Question: hi i am trying to display image obtained from url (using jsoup) in a grid view. it manages to retrieve the number of images i am going to load but doesn't display the actual image itself. the actual images are not musical note
this is the screenshot:

this are codes for me to obtain the url and display it, i used "lazy gallery":
'''
@Override
public void onCreate(Bundle savedInstanceState) {
super.onCreate(savedInstanceState);
setContentView(R.layout.gallery);
this.setRequestedOrientation(
ActivityInfo.SCREEN_ORIENTATION_PORTRAIT);
Button refresh = (Button)findViewById(R.id.btn_refresh);
refresh.setOnClickListener(this);
ImageButton home = (ImageButton)findViewById(R.id.btn_home);
home.setOnClickListener(this);
// Loading products in Background Thread
new LoadThumbnails().execute();
//Getting adapter and parse in results
list=(GridView)findViewById(R.id.list);
adapter=new LazyAdapter(this, htmlList);
list.setAdapter(adapter);
// Click event for single list row
list.setOnItemClickListener(new OnItemClickListener() {
@Override
public void onItemClick(AdapterView<?> parent, View view,
int position, long id) {
Intent intent = new Intent();
intent.setClassName("com.scba", "com.scba.gallery.EnlargedImage");
intent.putExtra("item", actualImage);
startActivityForResult(intent, GET_INTENT_CODE);
}
});
}
/**
* Background Async Task to Load all product by making HTTP Request
* */
class LoadThumbnails extends AsyncTask<String, String, String> {
/**
* Before starting background thread Show Progress Dialog
* */
@Override
protected void onPreExecute() {
super.onPreExecute();
pDialog = new ProgressDialog(PhotoGallery.this);
pDialog.setMessage("Loading" + "
" + "Please wait...");
pDialog.setIndeterminate(false);
pDialog.setCancelable(false);
pDialog.show();
}
/**
* getting All products from url
* */
protected String doInBackground(String... args) {
try {
Document doc = Jsoup.connect("http://www.s-cba.org.sg/events/2011/photo111001_en.shtml").get();
//Elements trs = doc.select("td.text tr td");
//remove header row
/* for (int i = 0; i < 43; i++)
{
Element link = doc.select("td.text tr td a").get(i);
String relHref = link.attr("href");
//System.out.println("Blog: " + relHref);
} */
for (int c = 0; c < 43; c++)
{
Element link = doc.select("td.text tr td a img").get(c);
String url = link.absUrl("src");
System.out.println("Blog: " + url);
HashMap<String, String> map = new HashMap<String, String>();
// adding each child node to HashMap key => value
map.put("photo",url);
// adding HashList to ArrayList
htmlList.add(map);
//System.out.println(htmlList);
}
} catch (IOException e) {
e.printStackTrace();
}
return null;
}
/**
* After completing background task Dismiss the progress dialog
* **/
protected void onPostExecute(String file_url) {
// dismiss the dialog after getting all products
pDialog.dismiss();
adapter.notifyDataSetChanged();
}
}
@Override
public void onClick(View v) {
// TODO Auto-generated method stub
if (v.getId() == R.id.btn_refresh)
{
photosList.clear();
// Loading products in Background Thread
new LoadThumbnails().execute();
}
else if(v.getId() == R.id.btn_home)
{
Intent intent = new Intent();
intent.setClassName("com.scba", "com.scba.Menu");
finish();
}
}
}
'''
this is the logcat output:
'''
11-29 02:39:13.991: D/dalvikvm(167): GC_CONCURRENT freed 384K, 6% free 9533K/10119K, paused 20ms+5ms
11-29 02:39:16.392: I/ActivityManager(91): START {cmp=com.scba/.admin.Settings} from pid 777
11-29 02:39:16.400: W/WindowManager(91): Failure taking screenshot for (180x300) to layer 21010
11-29 02:39:16.500: V/PhoneStatusBar(143): setLightsOn(true)
11-29 02:39:16.631: I/ActivityManager(91): Displayed com.scba/.admin.Settings: +214ms
11-29 02:39:21.730: W/WindowManager(91): Failure taking screenshot for (180x300) to layer 21015
11-29 02:39:21.780: V/PhoneStatusBar(143): setLightsOn(true)
11-29 02:39:24.169: I/ActivityManager(91): START {cmp=com.scba/.gallery.PhotoGallery} from pid 777
11-29 02:39:24.189: W/WindowManager(91): Failure taking screenshot for (180x300) to layer 21010
11-29 02:39:24.319: V/PhoneStatusBar(143): setLightsOn(true)
11-29 02:39:24.719: I/Process(91): Sending signal. PID: 777 SIG: 3
11-29 02:39:24.719: I/dalvikvm(777): threadid=3: reacting to signal 3
11-29 02:39:24.949: I/dalvikvm(777): Wrote stack traces to '/data/anr/traces.txt'
11-29 02:39:25.119: D/dalvikvm(777): GC_FOR_ALLOC freed 1225K, 15% free 11137K/13063K, paused 98ms
11-29 02:39:25.209: I/ActivityManager(91): Displayed com.scba/.gallery.PhotoGallery: +1s9ms
11-29 02:39:26.569: D/dalvikvm(777): GC_CONCURRENT freed 781K, 17% free 10941K/13063K, paused 20ms+22ms
11-29 02:39:27.449: D/dalvikvm(777): GC_CONCURRENT freed 408K, 15% free 11106K/13063K, paused 21ms+9ms
11-29 02:39:27.769: I/dalvikvm(777): Total arena pages for JIT: 12
11-29 02:39:28.519: D/dalvikvm(777): GC_CONCURRENT freed 474K, 15% free 11226K/13063K, paused 21ms+53ms
11-29 02:39:28.639: I/System.out(777): Blog: http://www.s-cba.org.sg/events/<PHONE>/DSC_7278_s.jpg
11-29 02:39:28.659: I/System.out(777): Blog: http://www.s-cba.org.sg/events/<PHONE>/DSC_7300_s.jpg
11-29 02:39:28.709: I/System.out(777): Blog: http://www.s-cba.org.sg/events/<PHONE>/DSC_7302_s.jpg
11-29 02:39:28.729: I/System.out(777): Blog: http://www.s-cba.org.sg/events/<PHONE>/DSC_7326_s.jpg
11-29 02:39:28.739: I/System.out(777): Blog: http://www.s-cba.org.sg/events/<PHONE>/DSC_7335_s.jpg
11-29 02:39:28.759: I/System.out(777): Blog: http://www.s-cba.org.sg/events/<PHONE>/DSC_7363_s.jpg
11-29 02:39:28.809: I/System.out(777): Blog: http://www.s-cba.org.sg/events/<PHONE>/DSC_7400_s.jpg
11-29 02:39:28.829: I/System.out(777): Blog: http://www.s-cba.org.sg/events/<PHONE>/DSC_7411_s.jpg
11-29 02:39:28.839: I/System.out(777): Blog: http://www.s-cba.org.sg/events/<PHONE>/DSC_7418_s.jpg
11-29 02:39:28.859: I/System.out(777): Blog: http://www.s-cba.org.sg/events/<PHONE>/DSC_7424_s.jpg
11-29 02:39:28.869: I/System.out(777): Blog: http://www.s-cba.org.sg/events/<PHONE>/DSC_7610_s.jpg
11-29 02:39:28.919: I/System.out(777): Blog: http://www.s-cba.org.sg/events/<PHONE>/DSC_7647_s.jpg
11-29 02:39:28.941: I/System.out(777): Blog: http://www.s-cba.org.sg/events/<PHONE>/DSC_7657_s.jpg
11-29 02:39:28.959: I/System.out(777): Blog: http://www.s-cba.org.sg/events/<PHONE>/DSC_7672_s.jpg
11-29 02:39:28.969: I/System.out(777): Blog: http://www.s-cba.org.sg/events/<PHONE>/DSC_7734_s.jpg
11-29 02:39:29.039: I/System.out(777): Blog: http://www.s-cba.org.sg/events/<PHONE>/DSC_7767_s.jpg
11-29 02:39:29.059: I/System.out(777): Blog: http://www.s-cba.org.sg/events/<PHONE>/DSC_7816_s.jpg
11-29 02:39:29.069: I/System.out(777): Blog: http://www.s-cba.org.sg/events/<PHONE>/DSC_8219_s.jpg
11-29 02:39:29.150: I/System.out(777): Blog: http://www.s-cba.org.sg/events/<PHONE>/DSC_8235_s.jpg
11-29 02:39:29.159: I/System.out(777): Blog: http://www.s-cba.org.sg/events/<PHONE>/DSC_8243_s.jpg
11-29 02:39:29.209: I/System.out(777): Blog: http://www.s-cba.org.sg/events/<PHONE>/DSC_8259_s.jpg
11-29 02:39:29.229: I/System.out(777): Blog: http://www.s-cba.org.sg/events/<PHONE>/DSC_8327_s.jpg
11-29 02:39:29.239: I/System.out(777): Blog: http://www.s-cba.org.sg/events/<PHONE>/DSC_8356_s.jpg
11-29 02:39:29.259: I/System.out(777): Blog: http://www.s-cba.org.sg/events/<PHONE>/DSC_8375_s.jpg
11-29 02:39:29.269: I/System.out(777): Blog: http://www.s-cba.org.sg/events/<PHONE>/DSC_8399_s.jpg
11-29 02:39:29.320: I/System.out(777): Blog: http://www.s-cba.org.sg/events/<PHONE>/DSC_8401_s.jpg
11-29 02:39:29.349: I/System.out(777): Blog: http://www.s-cba.org.sg/events/<PHONE>/DSC_8417_s.jpg
11-29 02:39:29.359: I/System.out(777): Blog: http://www.s-cba.org.sg/events/<PHONE>/DSC_8419_s.jpg
11-29 02:39:29.379: I/System.out(777): Blog: http://www.s-cba.org.sg/events/<PHONE>/DSC_8448_s.jpg
11-29 02:39:29.429: I/System.out(777): Blog: http://www.s-cba.org.sg/events/<PHONE>/DSC_8469_s.jpg
11-29 02:39:29.469: I/System.out(777): Blog: http://www.s-cba.org.sg/events/<PHONE>/DSC_8470_s.jpg
11-29 02:39:29.480: I/System.out(777): Blog: http://www.s-cba.org.sg/events/<PHONE>/DSC_8527_s.jpg
11-29 02:39:29.529: I/System.out(777): Blog: http://www.s-cba.org.sg/events/<PHONE>/DSC_8562_s.jpg
11-29 02:39:29.549: I/System.out(777): Blog: http://www.s-cba.org.sg/events/<PHONE>/DSC_8594_s.jpg
11-29 02:39:29.589: I/System.out(777): Blog: http://www.s-cba.org.sg/events/<PHONE>/DSC_8664_s.jpg
11-29 02:39:29.639: I/System.out(777): Blog: http://www.s-cba.org.sg/events/<PHONE>/DSC_8688_s.jpg
11-29 02:39:29.659: I/System.out(777): Blog: http://www.s-cba.org.sg/events/<PHONE>/DSC_8722_s.jpg
11-29 02:39:29.680: I/System.out(777): Blog: http://www.s-cba.org.sg/events/<PHONE>/DSC_8752_s.jpg
11-29 02:39:29.689: I/System.out(777): Blog: http://www.s-cba.org.sg/events/<PHONE>/DSC_8763_s.jpg
11-29 02:39:29.730: I/System.out(777): Blog: http://www.s-cba.org.sg/events/<PHONE>/DSC_8869_s.jpg
11-29 02:39:29.759: I/System.out(777): Blog: http://www.s-cba.org.sg/events/<PHONE>/DSC_8896_s.jpg
11-29 02:39:29.789: I/System.out(777): Blog: http://www.s-cba.org.sg/events/<PHONE>/DSC_8939_s.jpg
11-29 02:39:29.799: I/System.out(777): Blog: http://www.s-cba.org.sg/events/<PHONE>/IMG_5276_s.jpg
'''
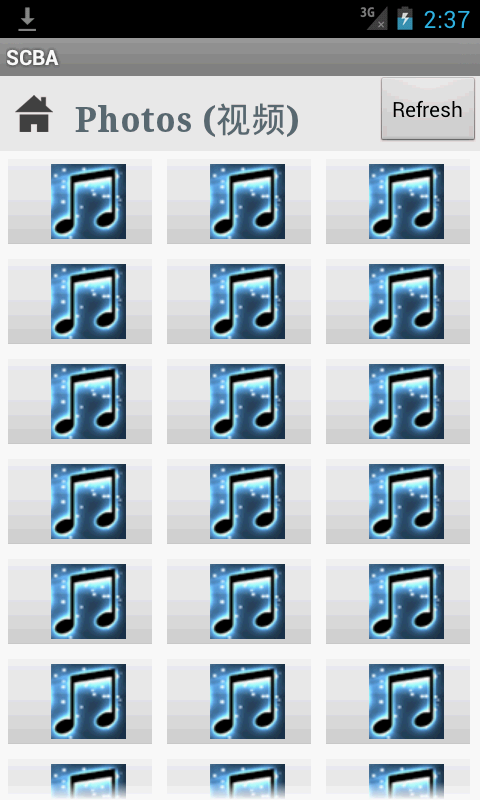
Answer: Please Write below code line into your adapter's getView() method.
'''
imageLoader.DisplayImage(song.get("photo"), thumb_image);
'''
instead of
'''
imageLoader.DisplayImage(song.get(MainActivity.TAG_THUMBNAIL), thumb_image);
'''
it will solve your problem.